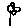
Label: flower